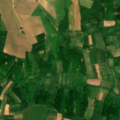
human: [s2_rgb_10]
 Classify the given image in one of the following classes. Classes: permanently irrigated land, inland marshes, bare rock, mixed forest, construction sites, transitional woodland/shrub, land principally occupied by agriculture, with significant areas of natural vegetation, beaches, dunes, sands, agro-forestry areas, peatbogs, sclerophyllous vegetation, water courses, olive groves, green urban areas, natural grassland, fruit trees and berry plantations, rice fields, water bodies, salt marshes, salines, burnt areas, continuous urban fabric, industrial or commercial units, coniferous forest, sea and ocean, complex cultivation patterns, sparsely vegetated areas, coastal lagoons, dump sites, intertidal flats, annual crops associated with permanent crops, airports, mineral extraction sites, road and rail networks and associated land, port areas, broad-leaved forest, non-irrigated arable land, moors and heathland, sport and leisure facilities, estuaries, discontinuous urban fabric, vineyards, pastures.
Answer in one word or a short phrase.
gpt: vineyards, complex cultivation patterns, land principally occupied by agriculture, with significant areas of natural vegetation, broad-leaved forest